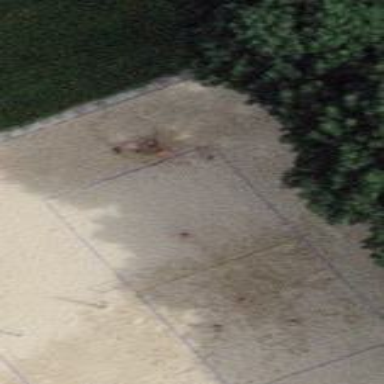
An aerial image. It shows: Sandy pitch designated for beach volleyball.